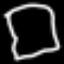
Label: square